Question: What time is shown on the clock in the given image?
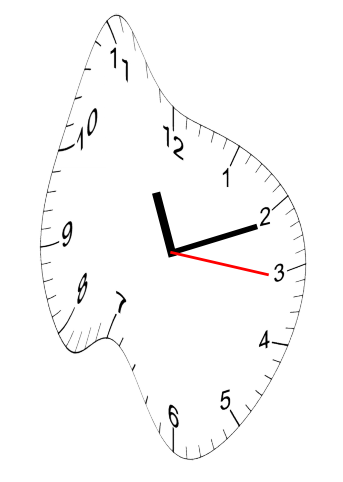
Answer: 11:11:16